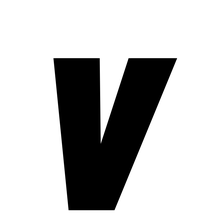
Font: Roboto-Italic_Condensed_Black_Italic